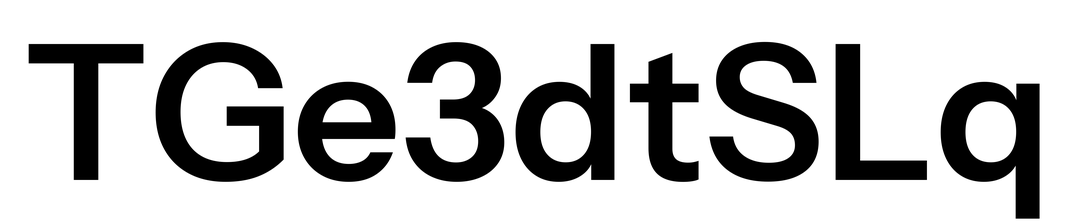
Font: InstrumentSans_SemiBold